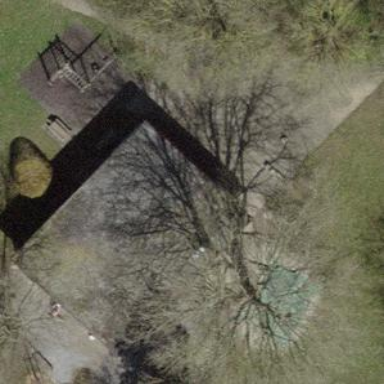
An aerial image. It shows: Kindergarten building.